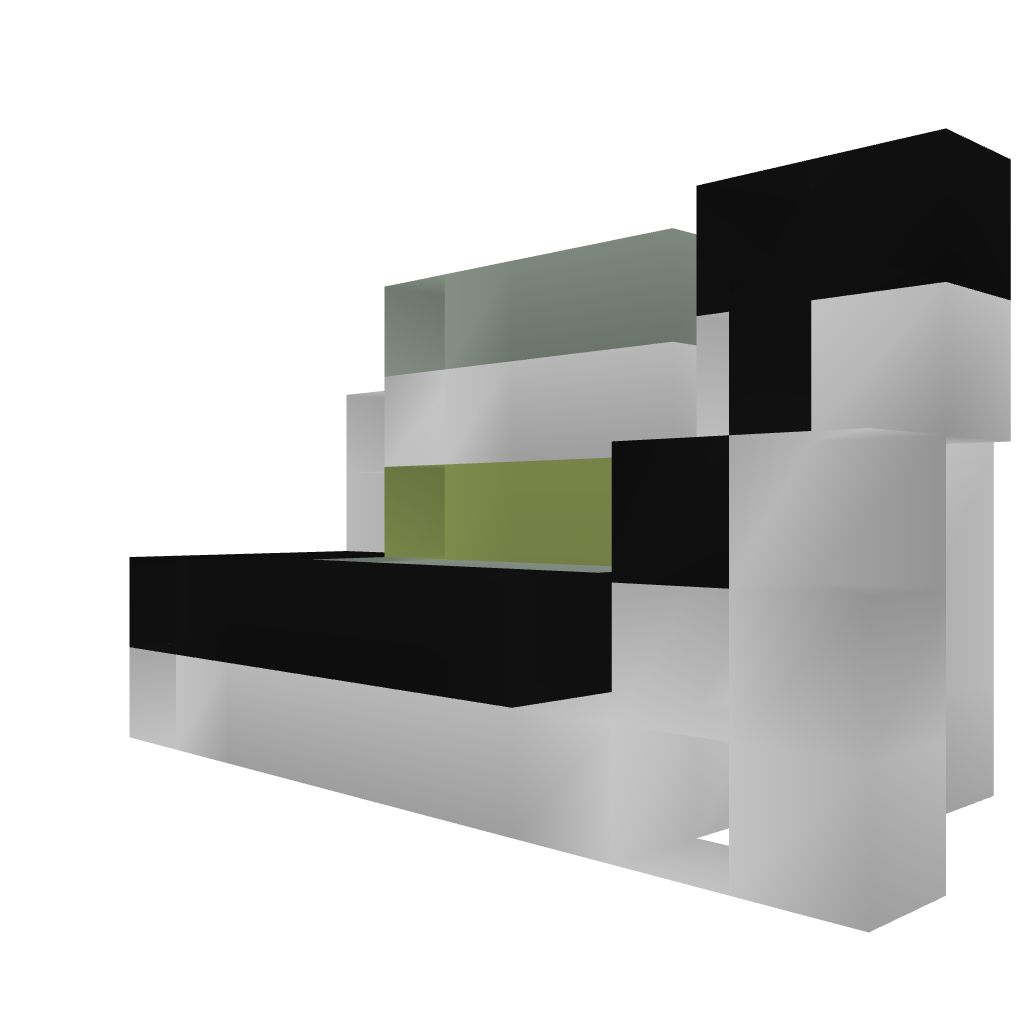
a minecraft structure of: small redstone tv 4 a house